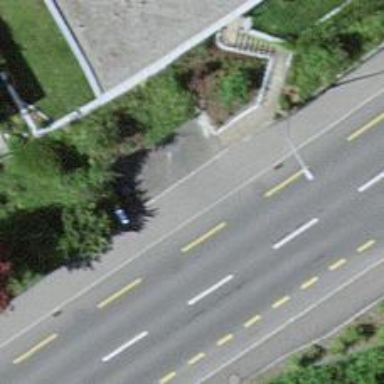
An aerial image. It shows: Driveway.